Interaction volume radius: 10 \u00c5
Interaction volume height: 45 \u00c5
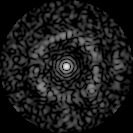
Disorder parameter: 0.7404